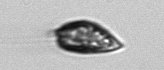
Label: Prorocentrum_triestinum